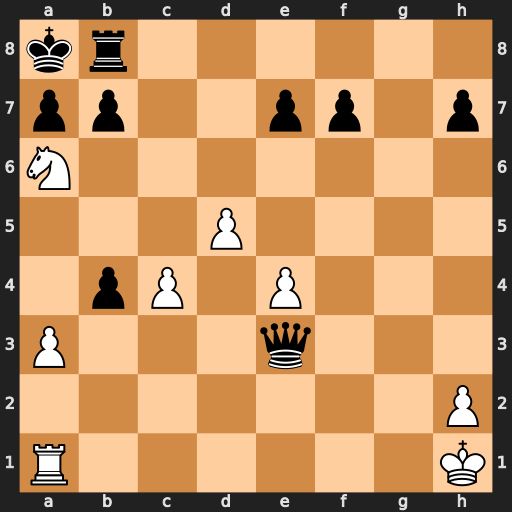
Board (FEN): kr6/pp2pp1p/N7/3P4/1pP1P3/P3q3/7P/R6K
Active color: w
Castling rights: -
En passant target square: -
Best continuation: Nc7#